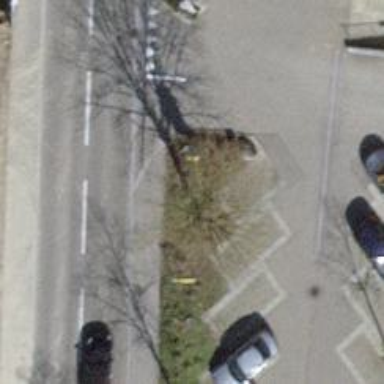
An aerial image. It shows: Urban tree with broadleaved leaves.